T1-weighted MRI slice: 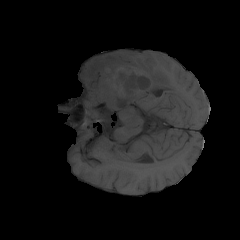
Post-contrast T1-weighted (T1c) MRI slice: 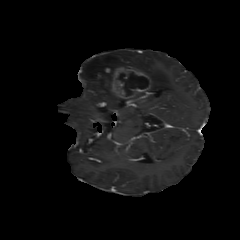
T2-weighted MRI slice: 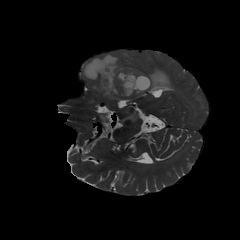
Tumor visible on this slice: yes